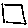
Label: square